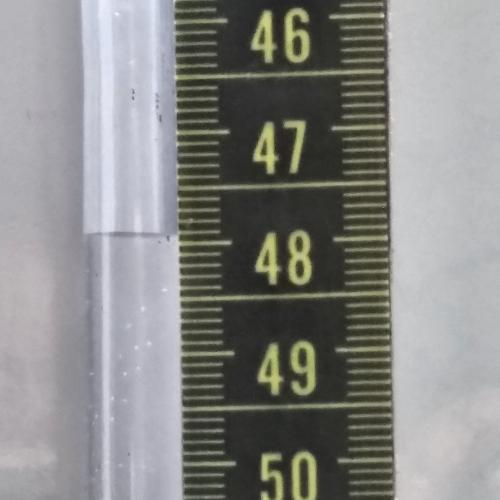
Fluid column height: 47.9 cm